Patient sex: F
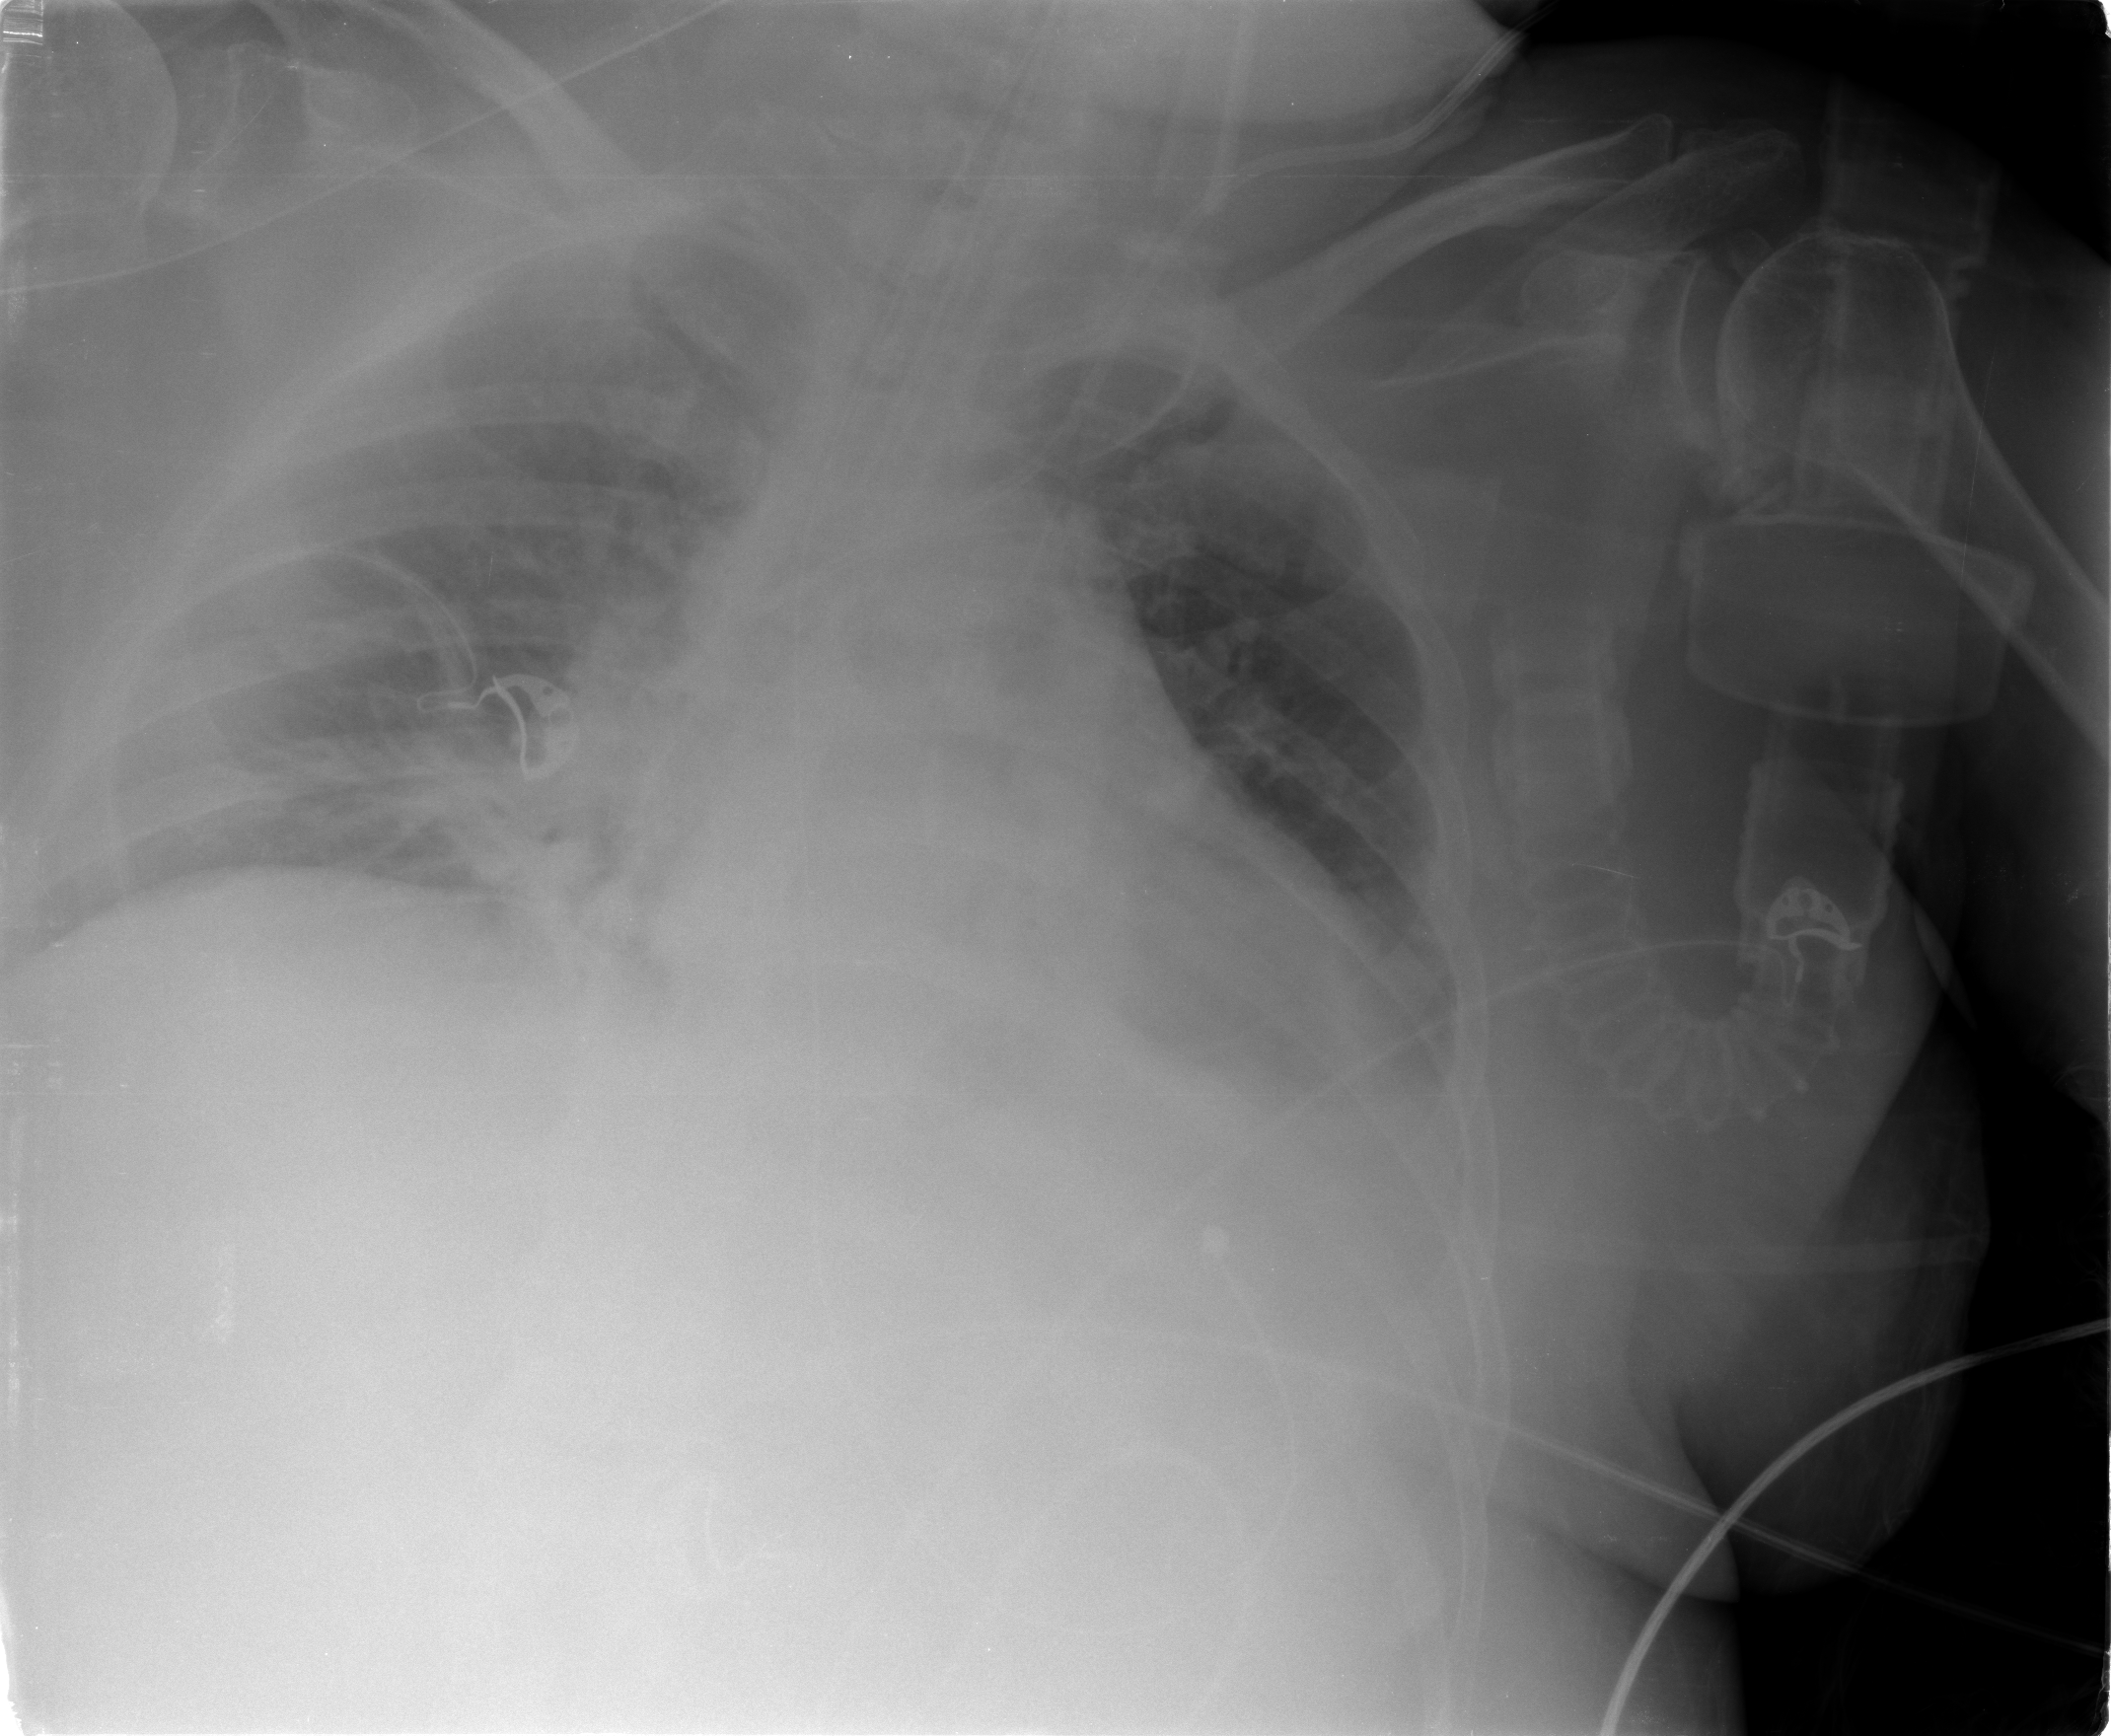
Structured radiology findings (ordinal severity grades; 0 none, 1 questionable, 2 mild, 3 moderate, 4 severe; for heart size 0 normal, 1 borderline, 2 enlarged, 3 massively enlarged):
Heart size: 2
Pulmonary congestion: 2
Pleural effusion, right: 1
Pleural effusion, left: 2
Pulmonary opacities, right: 2
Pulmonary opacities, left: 1
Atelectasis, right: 2
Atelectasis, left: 2